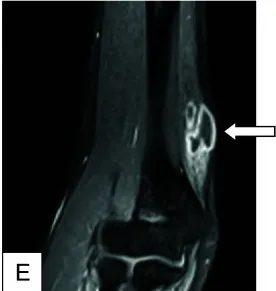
Coronal fat-suppressed T1-weighted post-contrast.
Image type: radiology (mri)